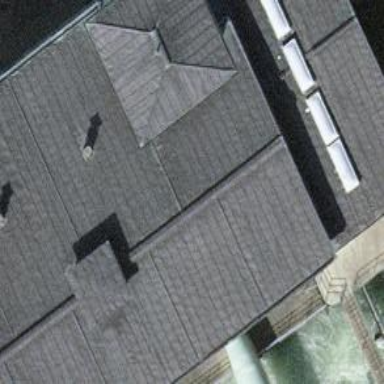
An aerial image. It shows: Hydro power generator.